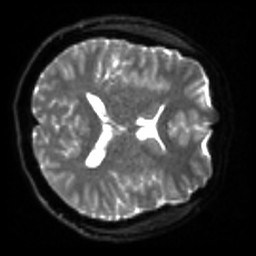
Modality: sbref
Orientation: axial
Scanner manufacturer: siemens
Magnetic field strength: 3 T
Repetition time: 4 s
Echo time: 0.0594 s